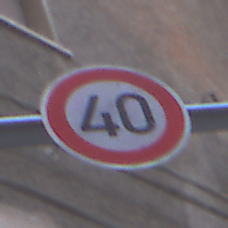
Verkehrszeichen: Geschwindigkeit40
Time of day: MorningAfternoon
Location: Outdoor (Urban)
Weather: PartlyCloudy
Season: NotSpecified
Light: Natural